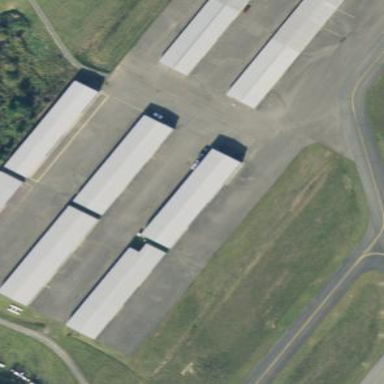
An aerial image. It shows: Hangar located at airport.